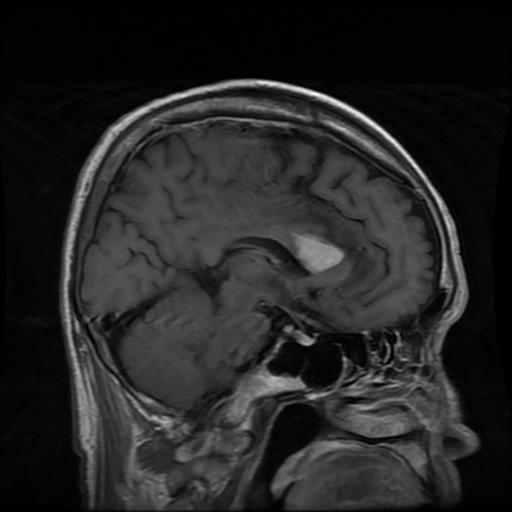
Label: glioma